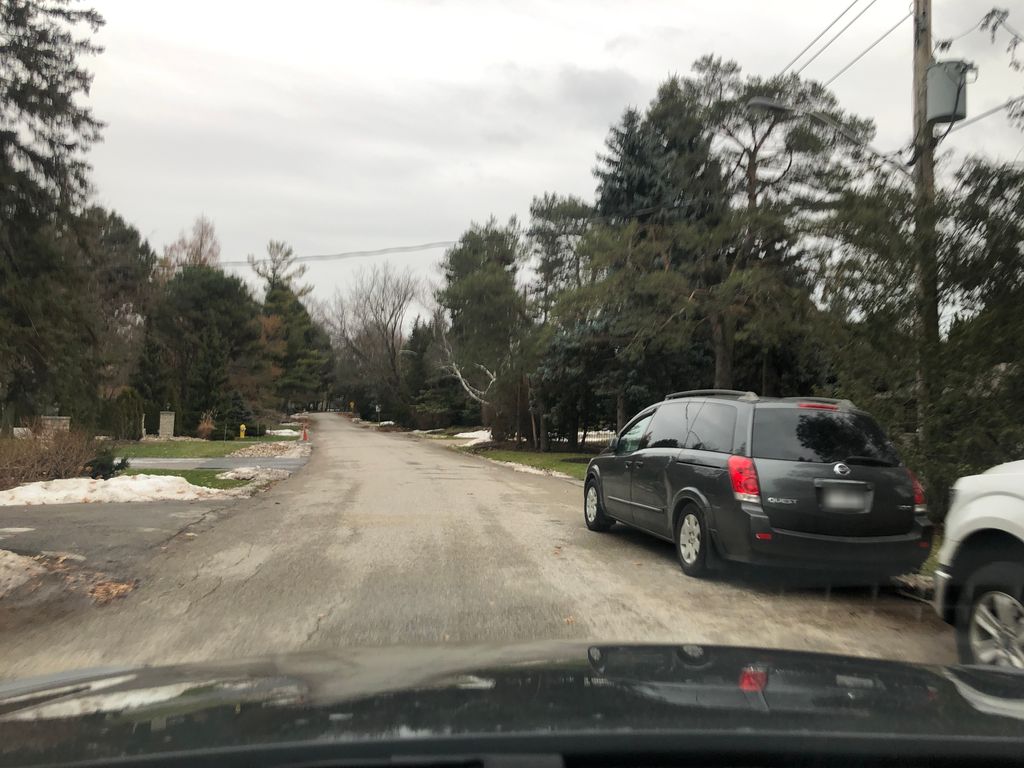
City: toronto